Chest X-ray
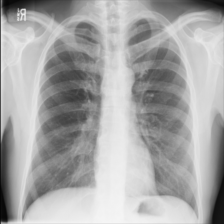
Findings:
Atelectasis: negative
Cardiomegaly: negative
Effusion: negative
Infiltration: negative
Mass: negative
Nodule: negative
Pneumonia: negative
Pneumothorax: negative
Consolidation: negative
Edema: negative
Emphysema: negative
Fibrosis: negative
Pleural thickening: negative
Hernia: negative